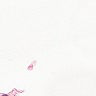
Metastatic tissue present: no